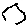
Label: hexagon